Field crop: tomato
Growth stage: 2
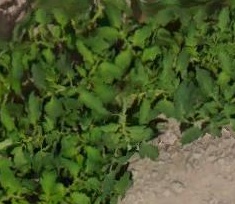
Species: tomato